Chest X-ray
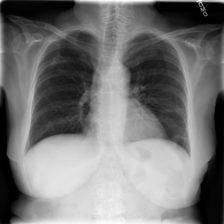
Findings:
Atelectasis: negative
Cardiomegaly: negative
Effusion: negative
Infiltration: negative
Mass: negative
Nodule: negative
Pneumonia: negative
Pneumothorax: negative
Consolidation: negative
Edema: negative
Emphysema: negative
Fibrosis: negative
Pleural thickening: negative
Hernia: negative